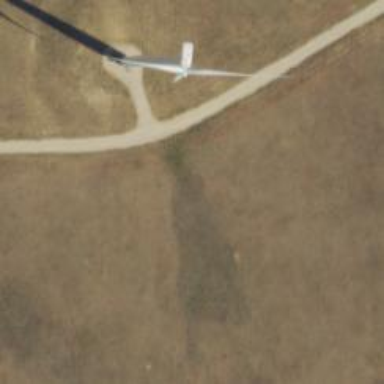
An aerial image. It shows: Road designated for service vehicles in wind farm area.